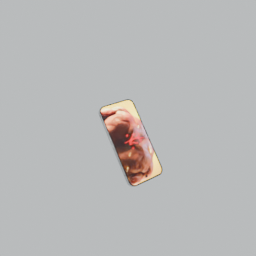
Label: electronics